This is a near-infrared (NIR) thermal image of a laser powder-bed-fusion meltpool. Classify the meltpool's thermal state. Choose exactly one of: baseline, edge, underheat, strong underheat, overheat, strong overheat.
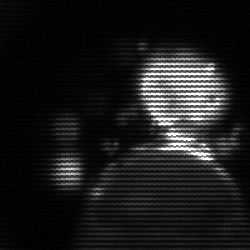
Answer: edge